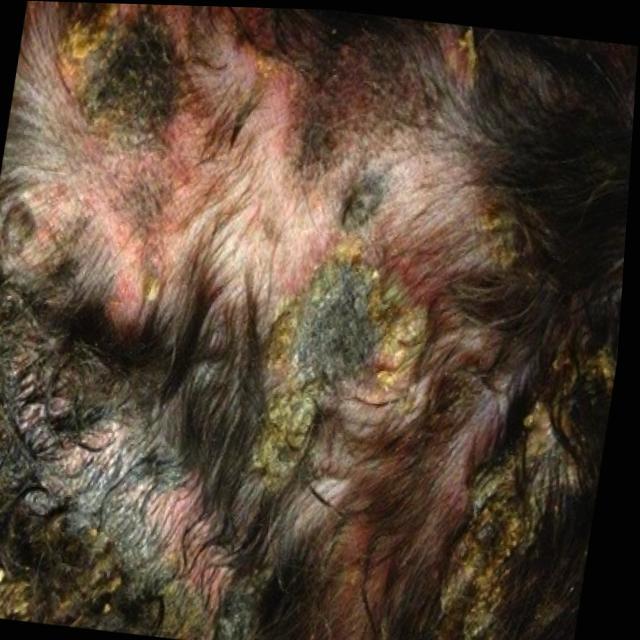
Canine dermatitis — inflammation of the skin presenting with erythema, pruritus, papules, and excoriation. May be allergic, contact, or atopic in origin.